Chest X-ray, AP view. Patient: 9 years old, sex M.
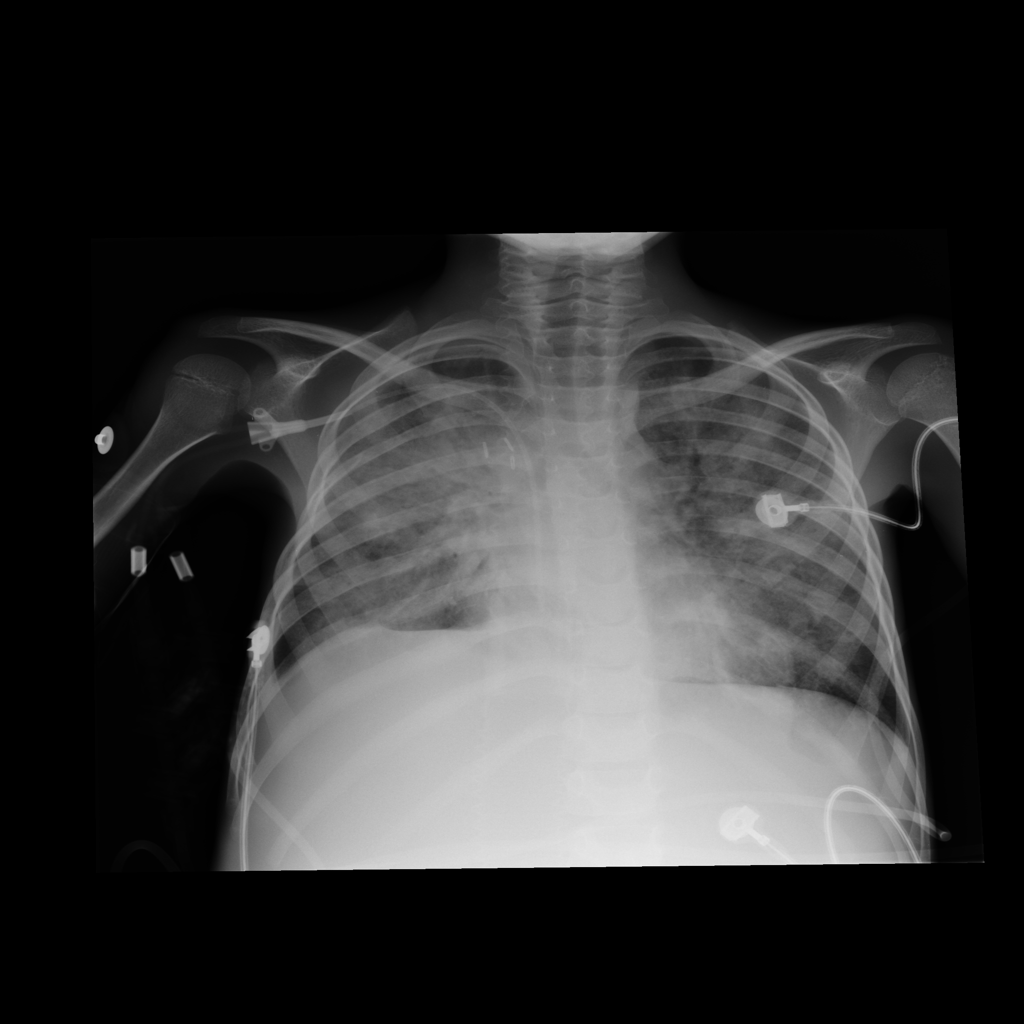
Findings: Infiltration